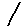
Label: line